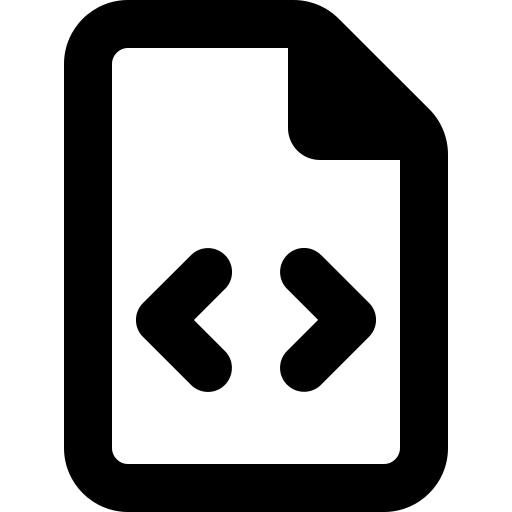
Tags: icon, FontAwesome, fa-icon, outline, file, code